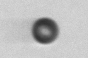
Label: bead